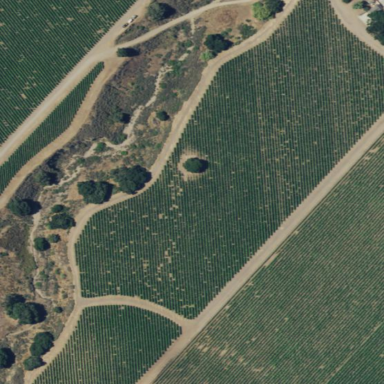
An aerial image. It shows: Unique farmland with vineyards growing grapes.